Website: home-depot
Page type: cart
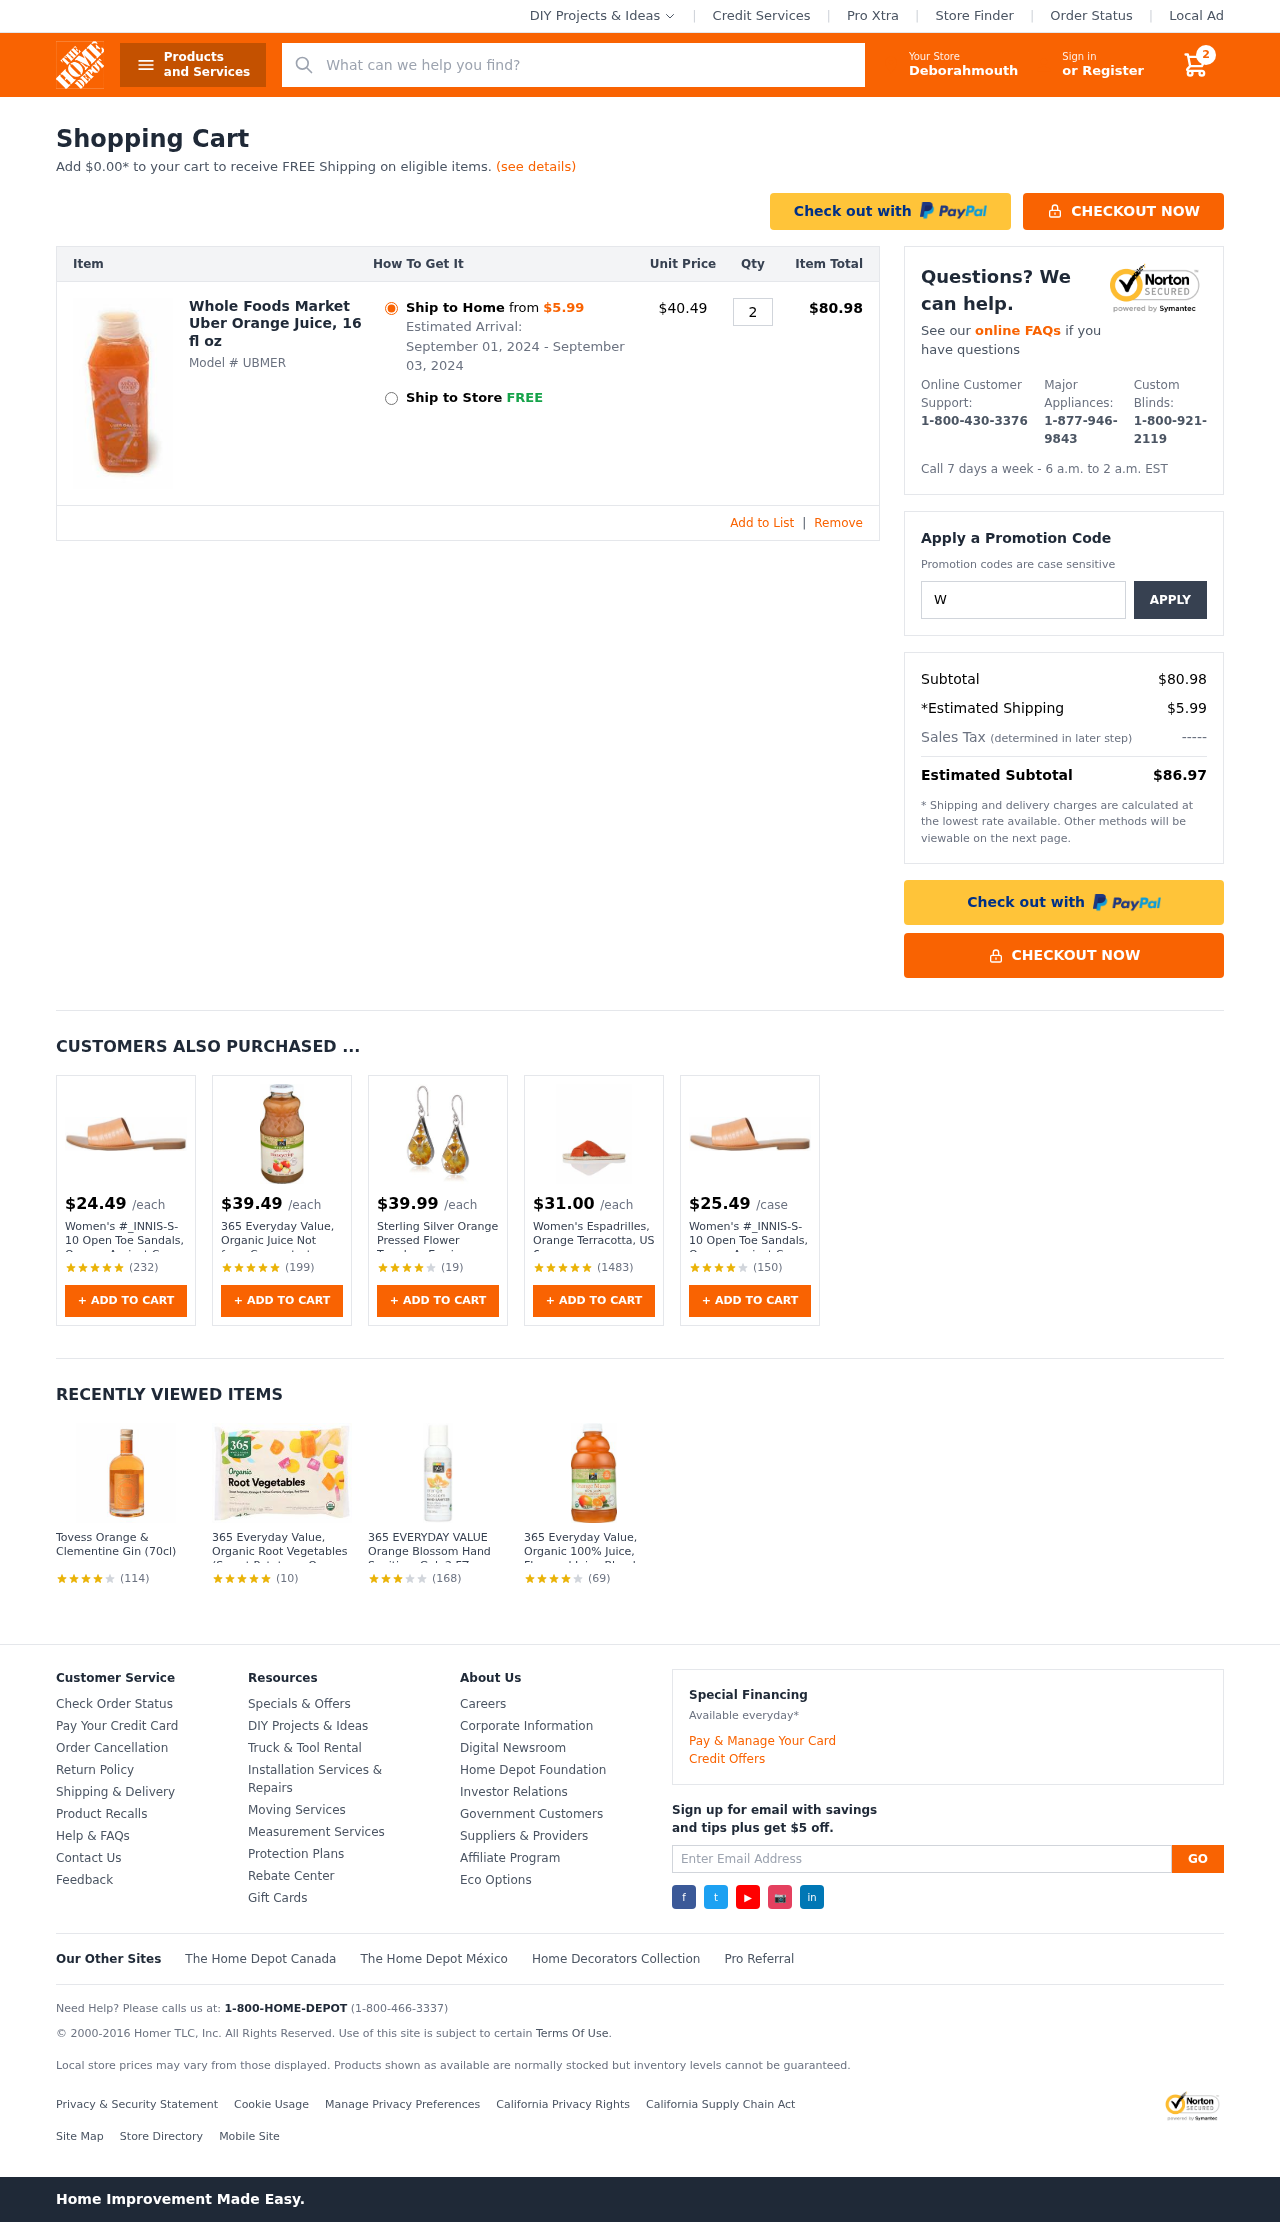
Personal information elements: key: PII_CITY
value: Deborahmouth
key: PII_PROMO_CODE
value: WINTER32
Product elements: key: PRODUCT1_NAME
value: Whole Foods Market Uber Orange Juice, 16 fl oz
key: PRODUCT1_PRICE
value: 40.49
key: PRODUCT1_QUANTITY
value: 2
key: PRODUCT2_PRICE
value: $24.49
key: PRODUCT2_NAME
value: Women's #_INNIS-S-10 Open Toe Sandals, Orange Apricot Croc, 9.5 us
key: PRODUCT2_NUM_RATINGS
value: (232)
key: PRODUCT3_PRICE
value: $39.49
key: PRODUCT3_NAME
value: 365 Everyday Value, Organic Juice Not from Concentrate - Pasteurized, Honeycrisp Apple, 32 fl oz
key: PRODUCT3_NUM_RATINGS
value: (199)
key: PRODUCT4_PRICE
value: $39.99
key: PRODUCT4_NAME
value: Sterling Silver Orange Pressed Flower Teardrop Earrings
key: PRODUCT4_NUM_RATINGS
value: (19)
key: PRODUCT5_PRICE
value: $31.00
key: PRODUCT5_NAME
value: Women's Espadrilles, Orange Terracotta, US 6
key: PRODUCT5_NUM_RATINGS
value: (1483)
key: PRODUCT6_PRICE
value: $25.49
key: PRODUCT6_NAME
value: Women's #_INNIS-S-10 Open Toe Sandals, Orange Apricot Croc, us-0 / asia size s
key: PRODUCT6_NUM_RATINGS
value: (150)
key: PRODUCT7_NAME
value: Tovess Orange & Clementine Gin (70cl)
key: PRODUCT7_NUM_RATINGS
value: (114)
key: PRODUCT8_NAME
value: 365 Everyday Value, Organic Root Vegetables (Sweet Potatoes, Orange Carrots, Yellow Carrots, Parsnip
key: PRODUCT8_NUM_RATINGS
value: (10)
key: PRODUCT9_NAME
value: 365 EVERYDAY VALUE Orange Blossom Hand Sanitizer Gel, 2 FZ
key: PRODUCT9_NUM_RATINGS
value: (168)
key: PRODUCT10_NAME
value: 365 Everyday Value, Organic 100% Juice, Flavored Juice Blend from Concentrate, Orange Mango, 32 fl o
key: PRODUCT10_NUM_RATINGS
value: (69)
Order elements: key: ORDER_NUM_ITEMS
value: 2
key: AMOUNT_TO_FREE_SHIPPING
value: $0.00
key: ORDER_SHIPPING_DATE
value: September 01, 2024
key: ORDER_DELIVERY_DATE
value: September 03, 2024
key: ORDER_ITEM_TOTAL
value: $80.98
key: ORDER_SUBTOTAL
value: $80.98
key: ORDER_SHIPPING_COST
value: $5.99
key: ORDER_TOTAL
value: $86.97
Search elements: key: HEADER_SEARCH
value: What can we help you find?